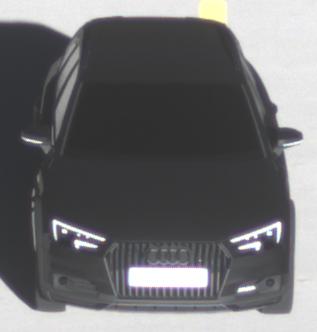
Make: Audi
Model: A4 Allroad 45 TFSI
Detailed model: A4 (B9) allroad
Model produced from: 2019/02
Model produced until: 2019/05
Doors: 5
Color: black
Road condition: dry road
Daytime: morning or afternoon
Contrast: high contrast